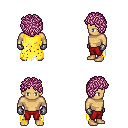
a pixel art fantasy rpg character, male body template, human, tanned skin, yellow tattered cape, red pants, pink curly afro hairstyle, metal gloves, four views (front, back, left, right), 2x2 character sprite sheet, small pixel art, hard edges, no anti-aliasing